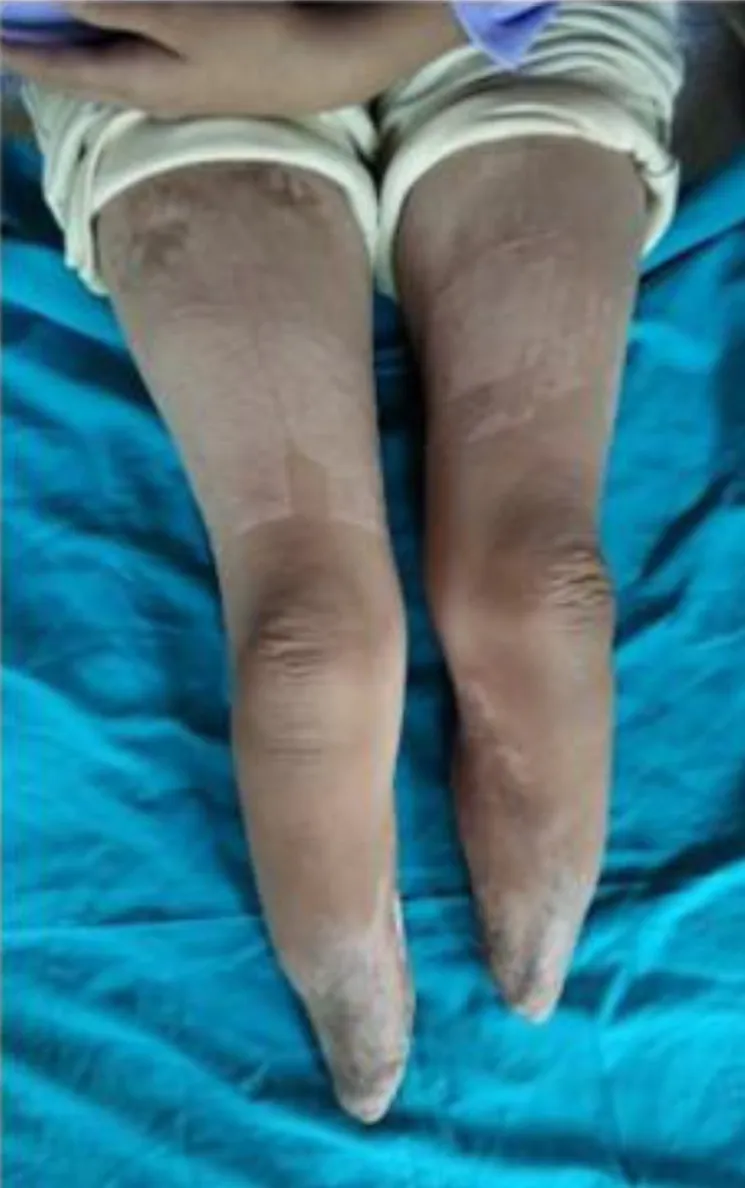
The patient's Lower Extremities after debridement.
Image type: medical_photograph (skin_photograph)